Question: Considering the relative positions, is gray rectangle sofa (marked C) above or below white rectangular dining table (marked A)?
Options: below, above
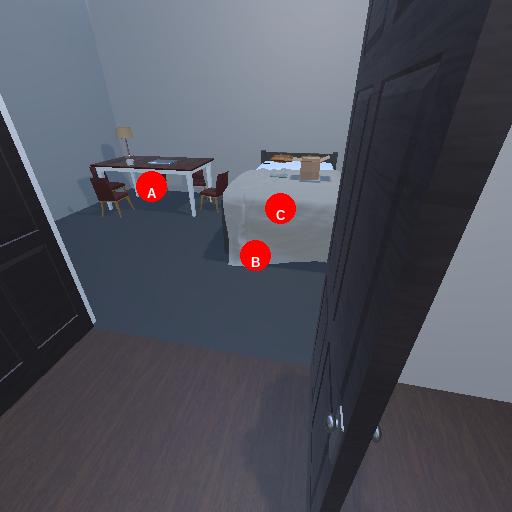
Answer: below